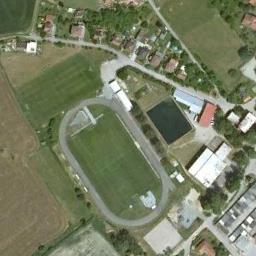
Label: ground_track_field